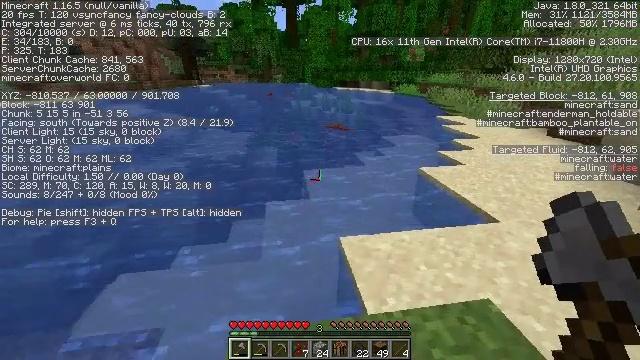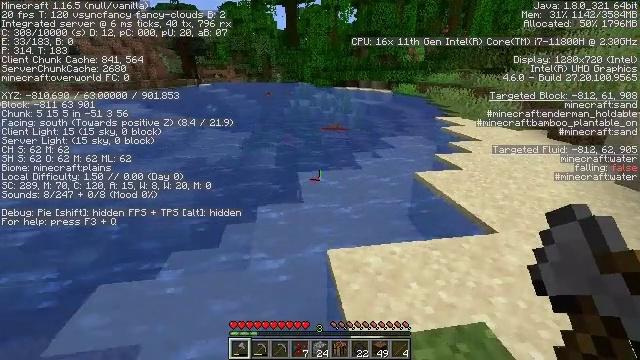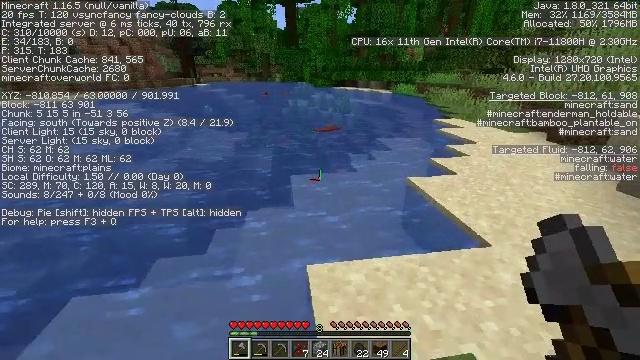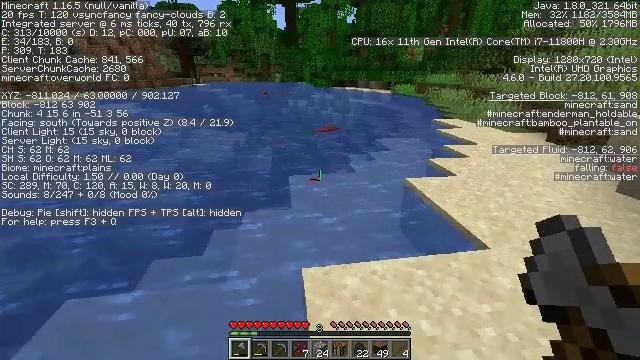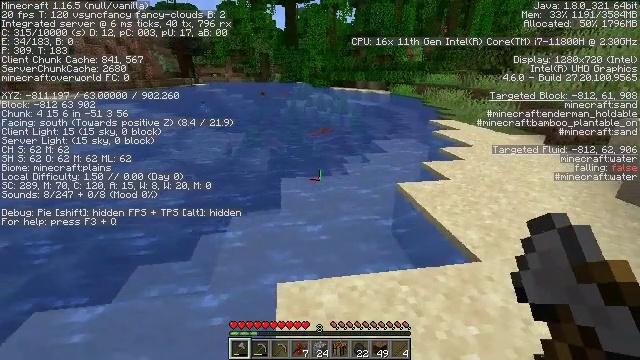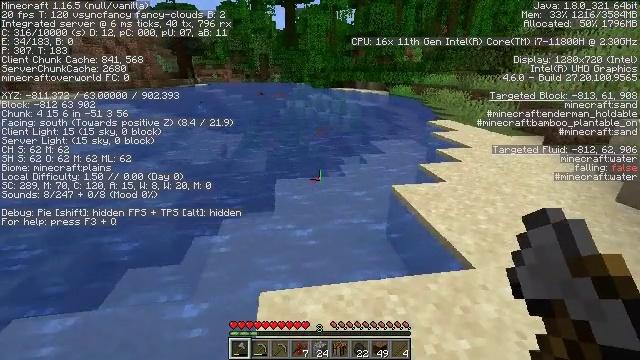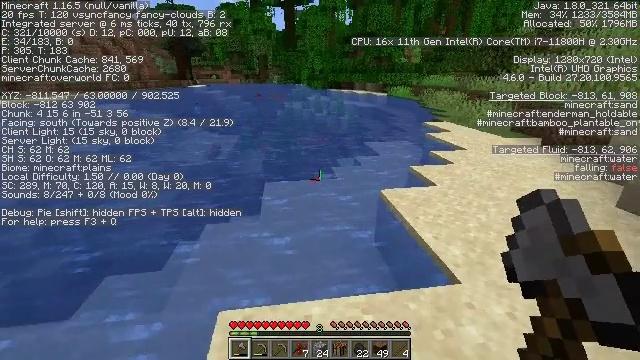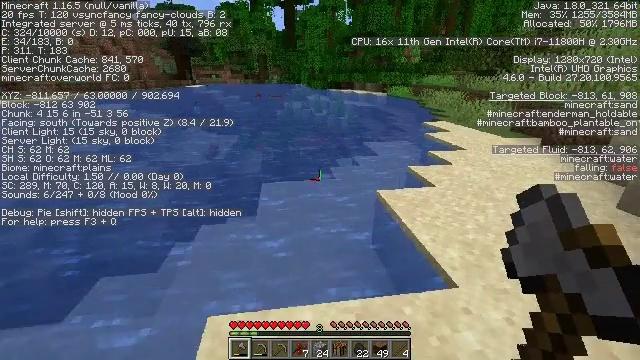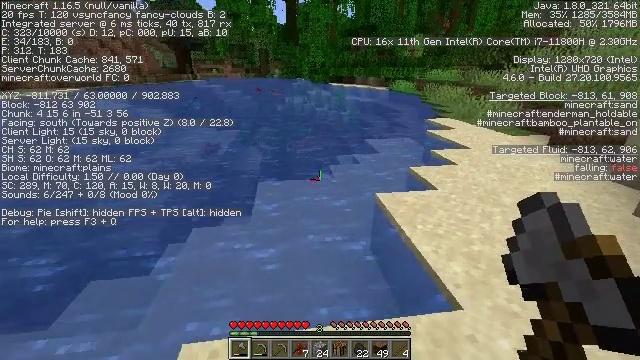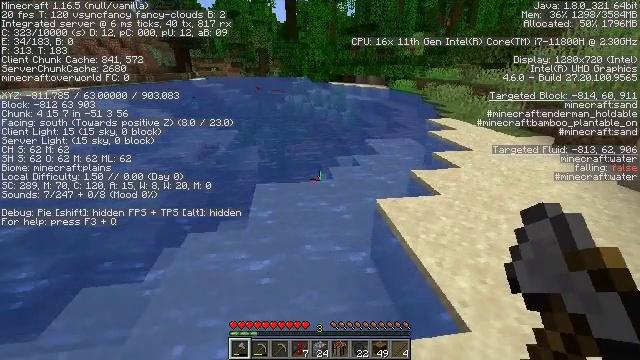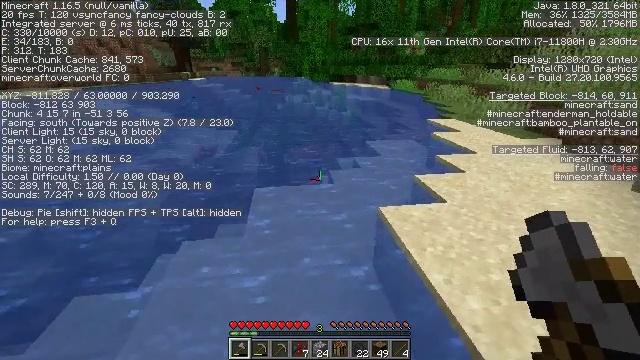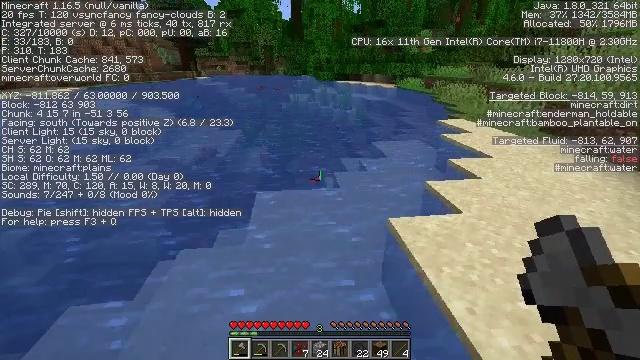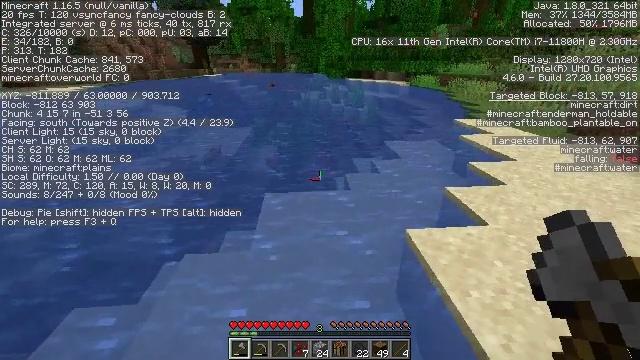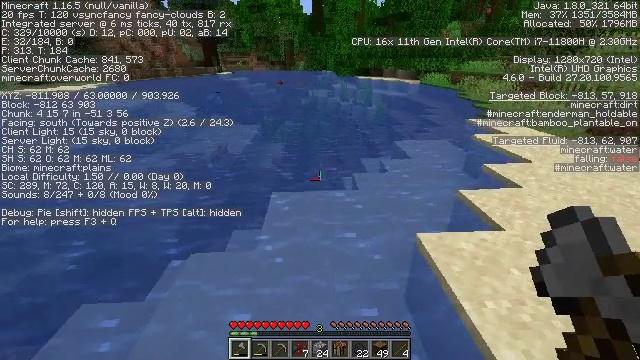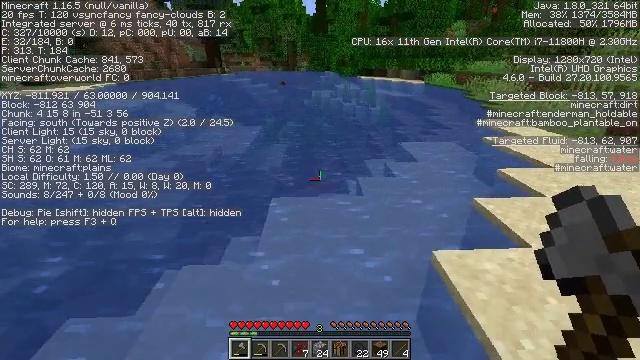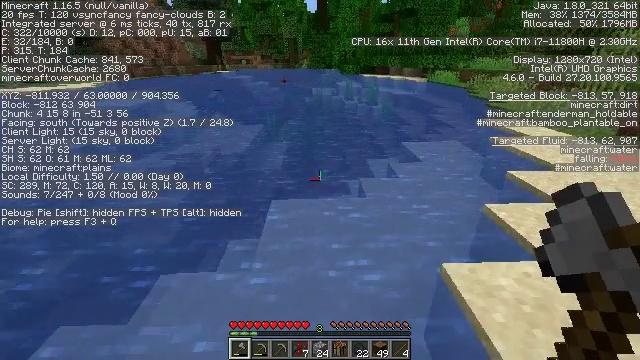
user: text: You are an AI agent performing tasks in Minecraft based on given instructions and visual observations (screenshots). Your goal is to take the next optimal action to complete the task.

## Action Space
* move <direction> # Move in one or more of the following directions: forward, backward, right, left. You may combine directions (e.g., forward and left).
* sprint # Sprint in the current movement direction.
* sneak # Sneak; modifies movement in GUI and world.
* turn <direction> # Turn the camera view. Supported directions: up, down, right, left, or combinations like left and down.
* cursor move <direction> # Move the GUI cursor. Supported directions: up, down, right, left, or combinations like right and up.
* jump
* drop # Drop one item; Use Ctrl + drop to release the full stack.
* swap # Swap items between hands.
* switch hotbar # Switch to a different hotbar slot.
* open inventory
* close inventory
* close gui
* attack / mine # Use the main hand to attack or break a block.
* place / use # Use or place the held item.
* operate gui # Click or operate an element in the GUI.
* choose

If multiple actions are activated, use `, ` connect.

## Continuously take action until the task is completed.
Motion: motion action
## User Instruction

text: Hunt a salmon.
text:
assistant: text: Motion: move forward and move right
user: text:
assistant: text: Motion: move forward and move right
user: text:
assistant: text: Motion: move forward and move right
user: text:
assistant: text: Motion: move forward and move right
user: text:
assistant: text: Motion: move forward and move right
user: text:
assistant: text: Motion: move forward and move right
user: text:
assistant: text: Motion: move forward
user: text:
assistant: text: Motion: move forward
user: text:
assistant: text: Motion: move forward
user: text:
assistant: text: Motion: move forward
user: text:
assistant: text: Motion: move forward, turn left
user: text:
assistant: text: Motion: move forward, turn left
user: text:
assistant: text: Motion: move forward, turn left
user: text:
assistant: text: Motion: move forward
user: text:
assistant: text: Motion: move forward
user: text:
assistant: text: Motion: move forward
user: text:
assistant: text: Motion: move forward
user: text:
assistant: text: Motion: move forward
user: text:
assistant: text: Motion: move forward
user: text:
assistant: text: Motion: move forward
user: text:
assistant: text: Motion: move forward
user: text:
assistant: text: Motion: move forward
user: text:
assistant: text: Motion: move forward
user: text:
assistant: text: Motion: move forward
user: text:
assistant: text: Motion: move forward
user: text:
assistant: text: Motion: move forward
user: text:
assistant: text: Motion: move forward
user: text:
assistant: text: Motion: move forward
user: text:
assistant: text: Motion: move forward
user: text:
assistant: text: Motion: move forward